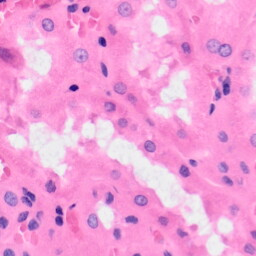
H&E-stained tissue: Kidney